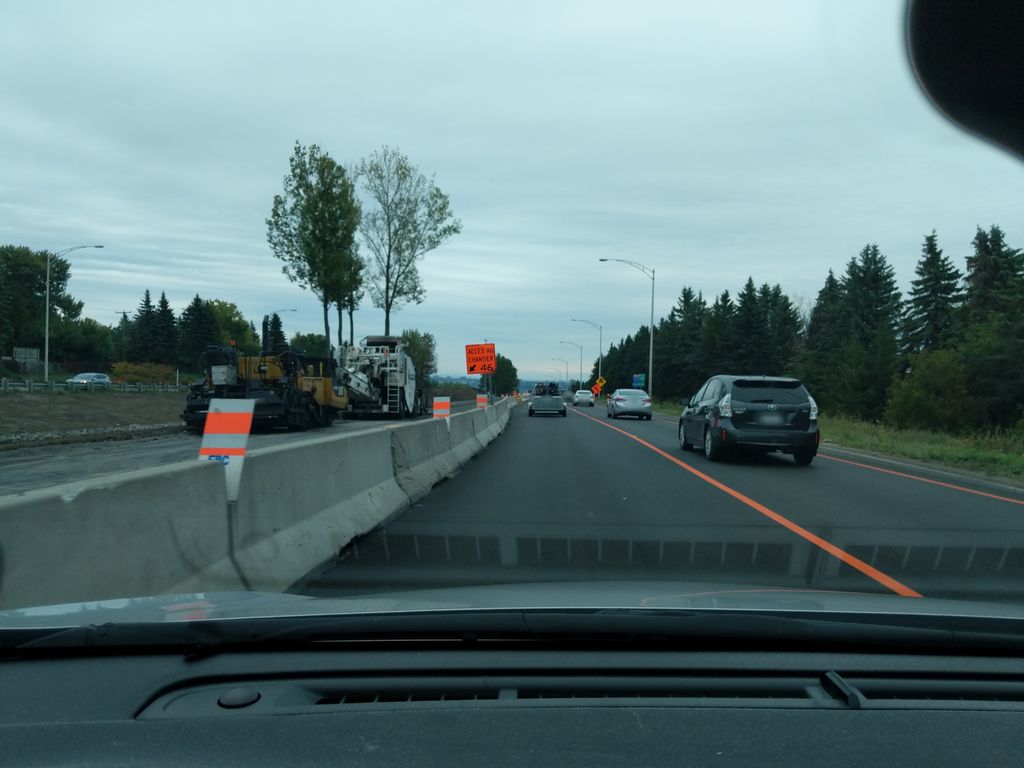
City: quebec_city